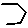
Label: hexagon